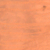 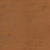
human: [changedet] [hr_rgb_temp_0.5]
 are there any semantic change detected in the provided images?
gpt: There is no difference in this area.